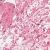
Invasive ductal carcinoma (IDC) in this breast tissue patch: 0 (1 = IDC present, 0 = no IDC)